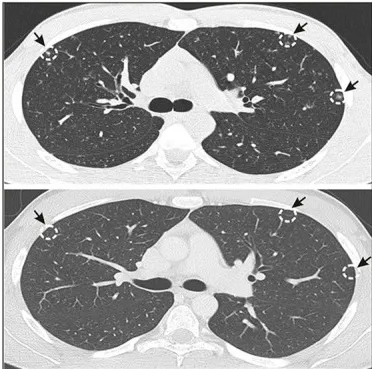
Characteristics of IMT. (B) Computed tomography (CT) scan before initiating entrectinib (top), and after 9 months of entrectinib (bottom). Arrows indicate lung micronodules.
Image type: radiology (ct)